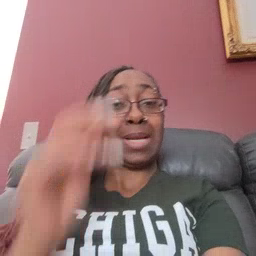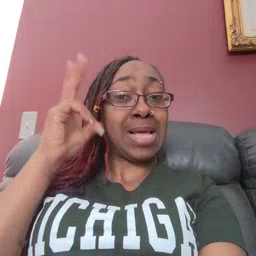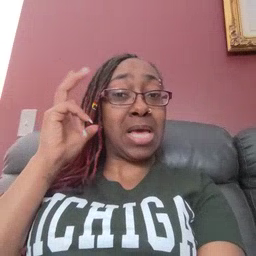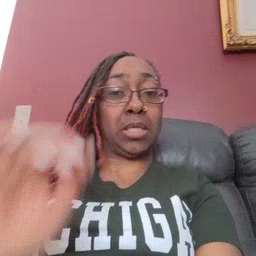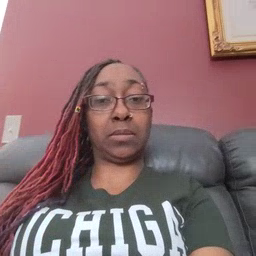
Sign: hear